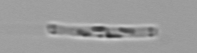
Label: Cerataulina_pelagica